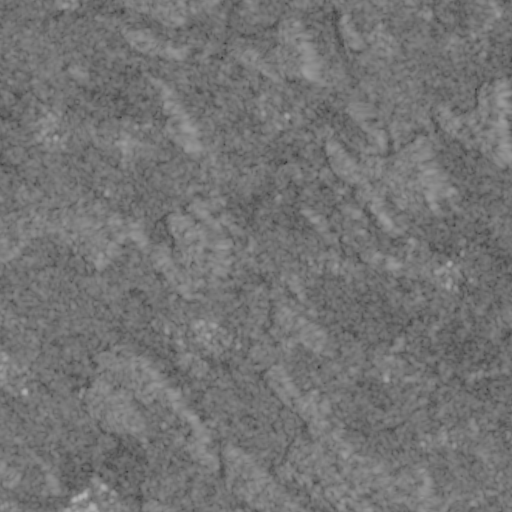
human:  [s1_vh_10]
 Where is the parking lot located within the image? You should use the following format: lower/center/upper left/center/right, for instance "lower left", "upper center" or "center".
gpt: The parking lot is located in the lower left of the image.
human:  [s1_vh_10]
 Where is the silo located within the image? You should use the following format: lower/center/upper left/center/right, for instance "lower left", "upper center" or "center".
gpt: The silo is located in the center right of the image.
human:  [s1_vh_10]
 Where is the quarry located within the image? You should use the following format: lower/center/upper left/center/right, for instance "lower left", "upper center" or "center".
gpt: There is no quarry in the image.

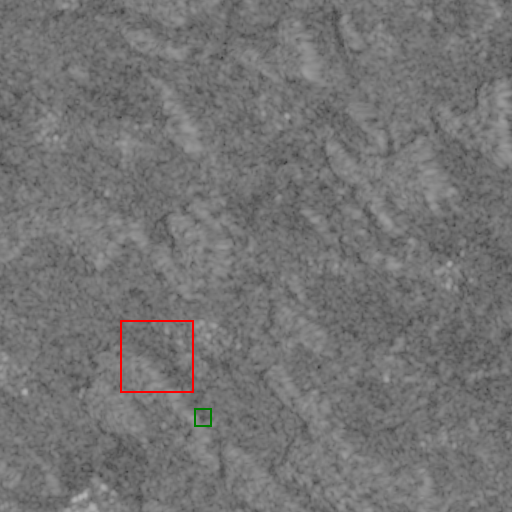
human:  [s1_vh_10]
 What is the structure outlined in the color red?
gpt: The structure outlined in red is a crop field.
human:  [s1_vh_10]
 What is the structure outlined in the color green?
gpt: The structure outlined in green is a park.
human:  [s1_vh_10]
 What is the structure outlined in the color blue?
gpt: There is no blue outline.